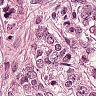
Metastatic tissue present: yes